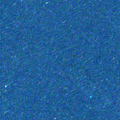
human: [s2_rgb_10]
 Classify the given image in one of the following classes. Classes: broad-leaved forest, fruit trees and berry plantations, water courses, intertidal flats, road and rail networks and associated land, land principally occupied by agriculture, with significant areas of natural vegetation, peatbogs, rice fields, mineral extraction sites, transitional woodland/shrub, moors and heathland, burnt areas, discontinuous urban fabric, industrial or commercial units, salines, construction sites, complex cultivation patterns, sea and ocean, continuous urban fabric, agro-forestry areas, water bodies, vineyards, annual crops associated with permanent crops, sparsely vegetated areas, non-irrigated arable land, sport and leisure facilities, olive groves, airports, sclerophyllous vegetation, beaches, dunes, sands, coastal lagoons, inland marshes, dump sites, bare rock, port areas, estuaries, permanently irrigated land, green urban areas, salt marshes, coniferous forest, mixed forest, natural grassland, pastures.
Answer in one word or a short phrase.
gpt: sea and ocean